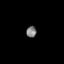
Tissue: lung
Cell type: Others
Senescence score: 0.2254
Nuclear area (px): 111
Mean DAPI intensity: 125.577